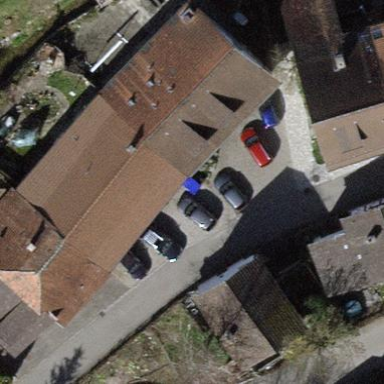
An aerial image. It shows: Terrace building with gabled roof.